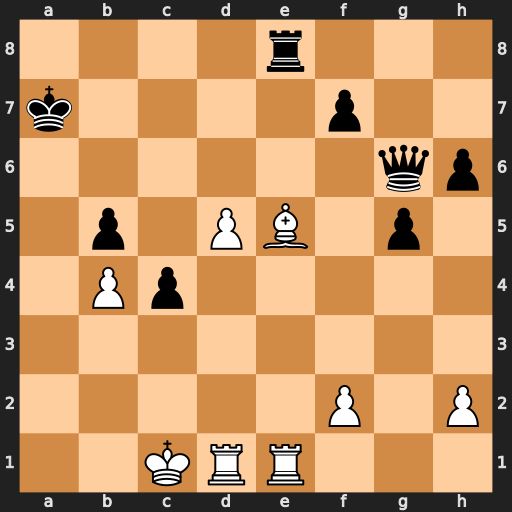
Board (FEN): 4r3/k4p2/6qp/1p1PB1p1/1Pp5/8/5P1P/2KRR3
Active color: w
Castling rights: -
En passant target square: -
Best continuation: Bd4+ Kb7 Rxe8